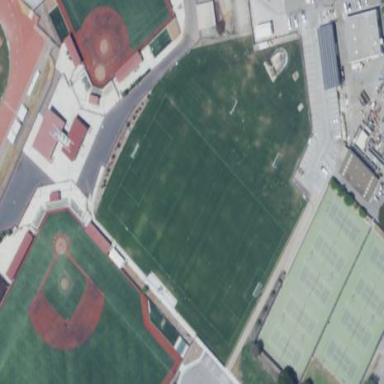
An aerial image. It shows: Soccer pitch designated for leisure and sports activities.